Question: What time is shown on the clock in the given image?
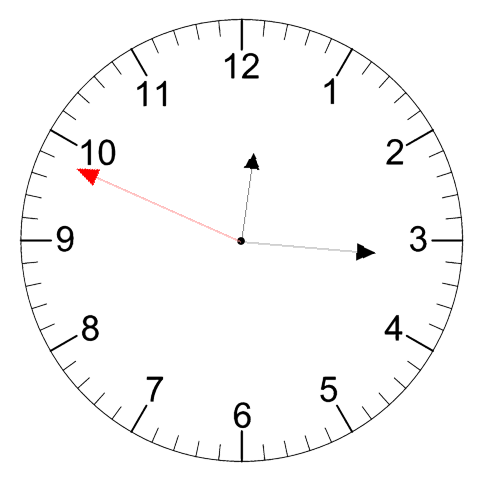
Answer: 12:15:49